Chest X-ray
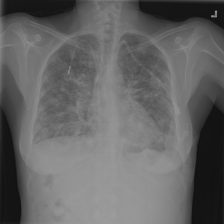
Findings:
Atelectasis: negative
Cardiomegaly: negative
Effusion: positive
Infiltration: negative
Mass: negative
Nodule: negative
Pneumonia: negative
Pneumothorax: negative
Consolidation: positive
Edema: negative
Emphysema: negative
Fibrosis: negative
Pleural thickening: negative
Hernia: negative